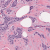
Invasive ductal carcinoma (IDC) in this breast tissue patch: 1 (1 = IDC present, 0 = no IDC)